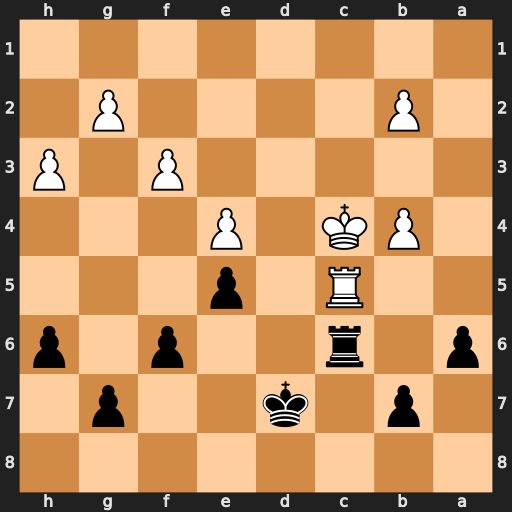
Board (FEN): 8/1p1k2p1/p1r2p1p/2R1p3/1PK1P3/5P1P/1P4P1/8
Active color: b
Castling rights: -
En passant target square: -
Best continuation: b5+ Kd3 Rxc5 bxc5 a5 Kc3 Kc7